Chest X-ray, PA view. Patient: 58 years old, sex F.
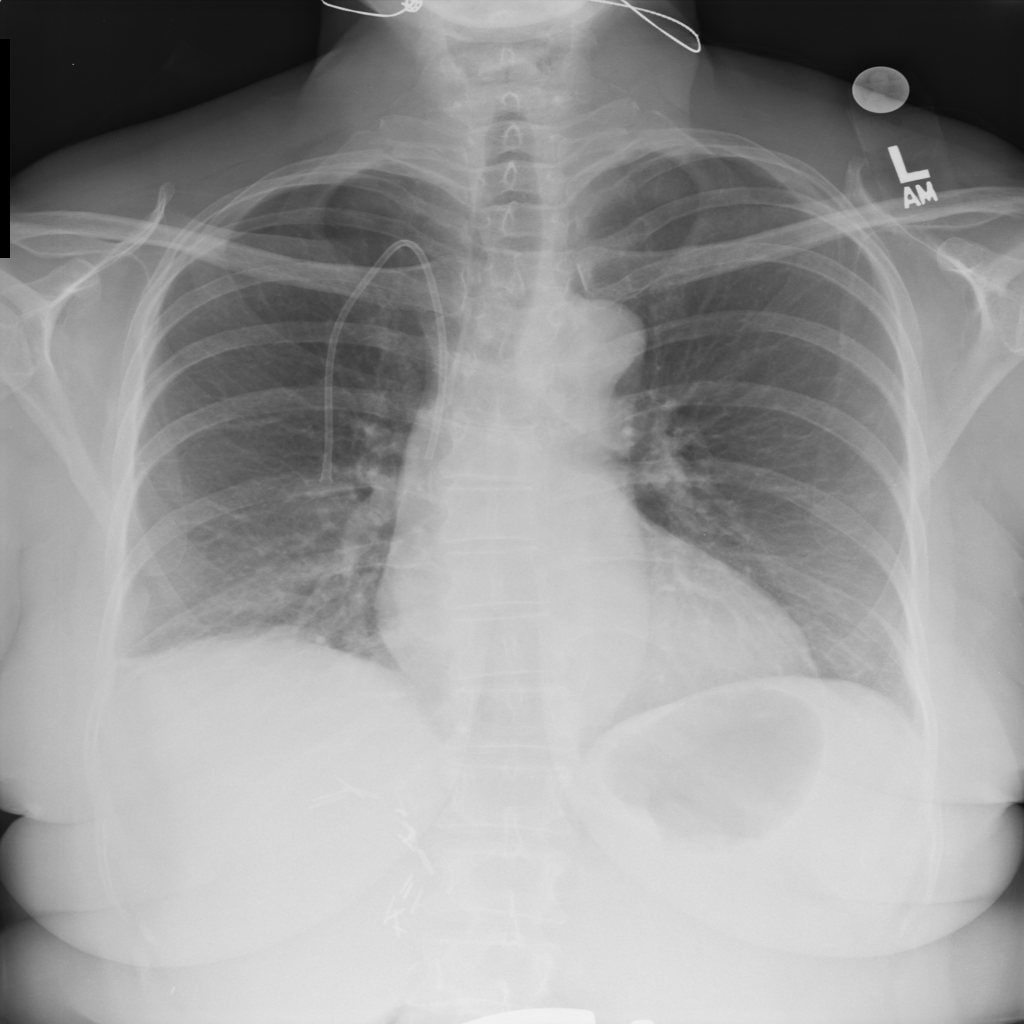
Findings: No Finding